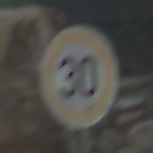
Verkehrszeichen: Geschwindigkeit30
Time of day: MorningAfternoon
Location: Outdoor (Urban)
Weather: PartlyCloudy
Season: NotSpecified
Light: Natural